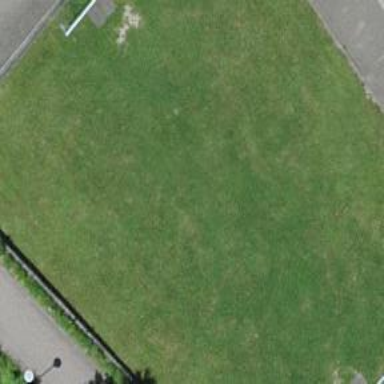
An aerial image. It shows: Soccer pitch for leisureland activities.